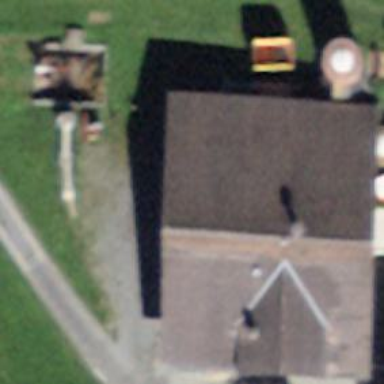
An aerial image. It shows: Farm building.